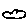
Label: cloud